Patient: sex M, age 55
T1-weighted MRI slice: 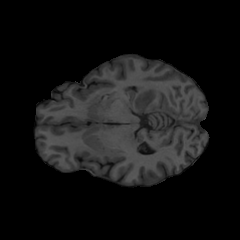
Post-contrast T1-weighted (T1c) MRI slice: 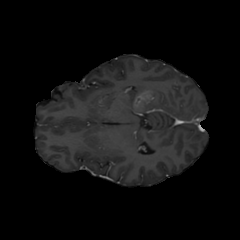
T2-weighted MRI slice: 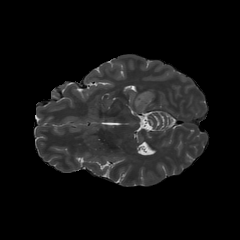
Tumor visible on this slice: yes
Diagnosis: Glioblastoma, IDH-wildtype
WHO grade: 4